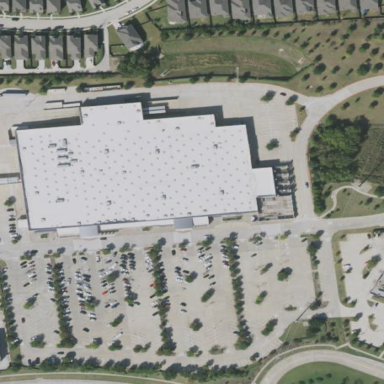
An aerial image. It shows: Supermarket with flat roof.